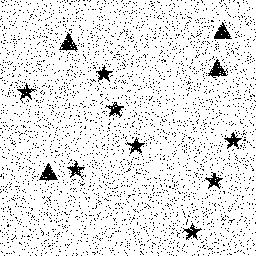
Squares: 0
Triangles: 4
Stars: 8
Total shapes: 12